Question: Iam trying to place a small square panel(panel2) at the bottom rignt corner of another panel(panel1).
The panel1 should fill the entire frame and expand as the frame is resized, but the squarepanel (panel2) should remain without expanding or resizing.
something like this:

I think Iam missing a small thing but I just can't figure out how to acheive this. The square panel expands along with panel1 and I don't want that to happen.
Here's my simplified code:
'''
import wx
class MyFrame(wx.Frame):
def __init__(self, parent, id, title):
wx.Frame.__init__(self, parent, id, title,size=(250, 250))
#topPanel = wx.Panel(self)
panel1 = wx.Panel(self, -1)
panel2 = wx.Panel(panel1, -1, size = (100,100))
panel2.SetBackgroundColour('gray')
s = wx.BoxSizer(wx.VERTICAL)
s.Add(panel2,1, wx.ALIGN_RIGHT | wx.ALIGN_BOTTOM)
panel1.SetSizer(s)
sizer = wx.BoxSizer(wx.VERTICAL)
sizer.Add(panel1,1,flag = wx.EXPAND)
self.SetSizer(sizer)
class MyApp(wx.App):
def OnInit(self):
frame = MyFrame(None, -1, 'frame')
frame.Show(True)
return True
app = MyApp(0)
app.MainLoop()
'''
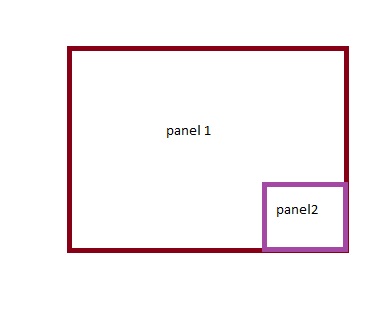
Answer: This is actually fairly trivial. You just need to use two BoxSizers to get the effect you desire. See the code below:
'''
import wx
########################################################################
class SmallPanel(wx.Panel):
""""""
#----------------------------------------------------------------------
def __init__(self, parent):
"""Constructor"""
wx.Panel.__init__(self, parent, size=(50,50))
self.SetBackgroundColour("red")
########################################################################
class MainPanel(wx.Panel):
""""""
#----------------------------------------------------------------------
def __init__(self, parent):
"""Constructor"""
wx.Panel.__init__(self, parent)
top_sizer = wx.BoxSizer(wx.VERTICAL)
h_sizer = wx.BoxSizer(wx.HORIZONTAL)
top_sizer.AddStretchSpacer(prop=1)
mini_panel = SmallPanel(self)
h_sizer.AddStretchSpacer(prop=1)
h_sizer.Add(mini_panel, 0, wx.ALL, 5)
top_sizer.Add(h_sizer, 0, wx.EXPAND)
self.SetSizer(top_sizer)
########################################################################
class MainFrame(wx.Frame):
""""""
#----------------------------------------------------------------------
def __init__(self):
"""Constructor"""
wx.Frame.__init__(self, None, title="Panels")
panel = MainPanel(self)
self.Show()
if __name__ == '__main__':
app = wx.App(False)
frame = MainFrame()
app.MainLoop()
'''
If you run this code, you should see something like this: